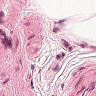
Metastatic tissue present: no